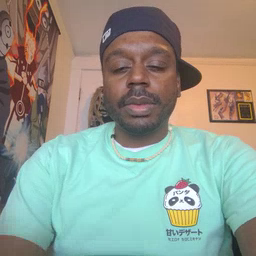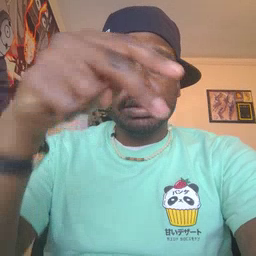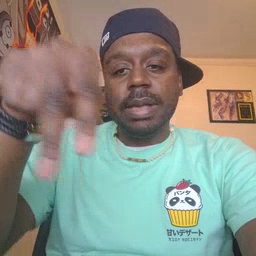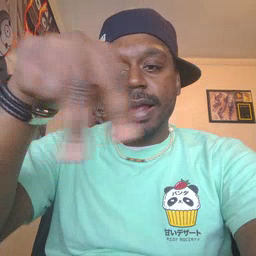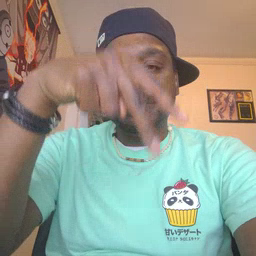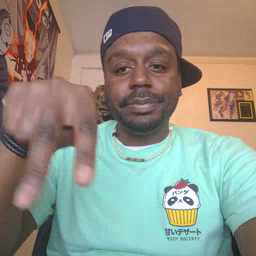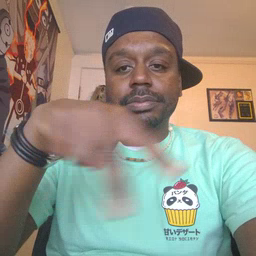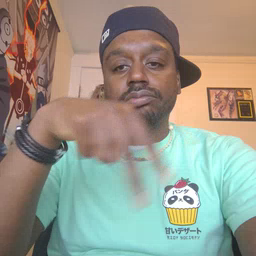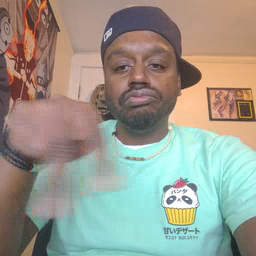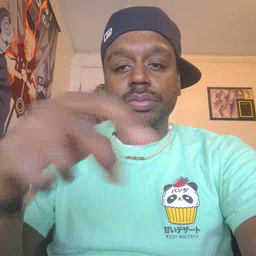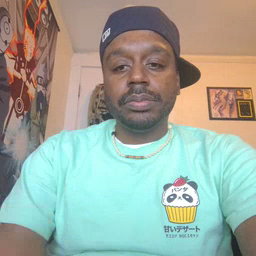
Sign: dance